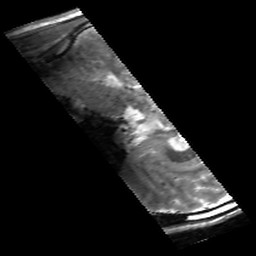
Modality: T2w
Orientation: sagittal
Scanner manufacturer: siemens
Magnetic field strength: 6.98 T
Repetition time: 5.65 s
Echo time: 0.044 s